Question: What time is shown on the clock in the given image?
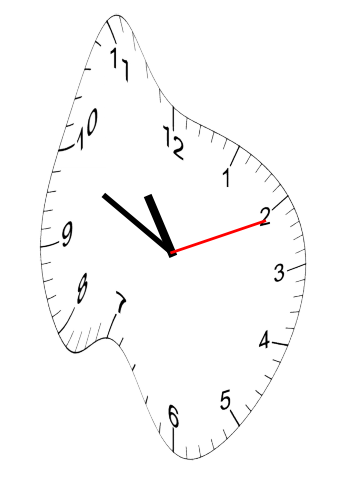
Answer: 10:49:11